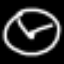
Label: clock